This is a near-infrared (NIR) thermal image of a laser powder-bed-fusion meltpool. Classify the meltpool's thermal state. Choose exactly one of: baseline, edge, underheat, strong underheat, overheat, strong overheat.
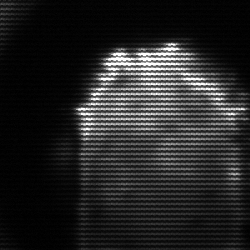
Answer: baseline